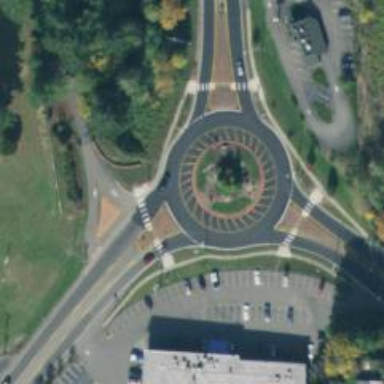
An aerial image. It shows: Primary highway intersecting roundabout.